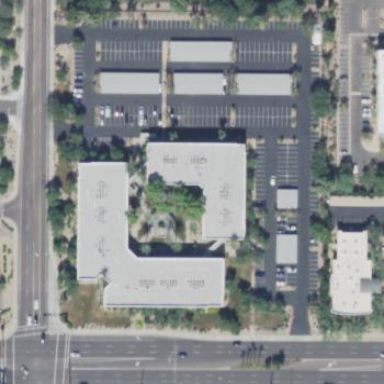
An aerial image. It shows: Commercial building.